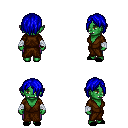
a pixel art fantasy rpg character, female body template, orc, green skin, brown robe, magenta pants, blue bangs hairstyle, white cloth bandages, black slippers, four views (front, back, left, right), 2x2 character sprite sheet, small pixel art, hard edges, no anti-aliasing